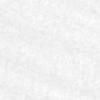
Label: no_change